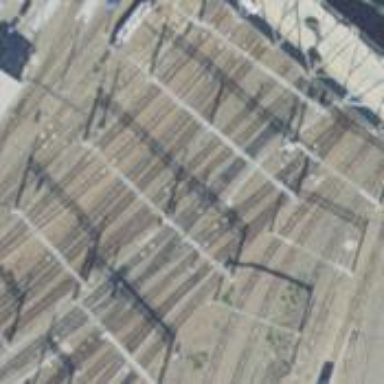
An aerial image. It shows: Rail siding with electrified contact lines.